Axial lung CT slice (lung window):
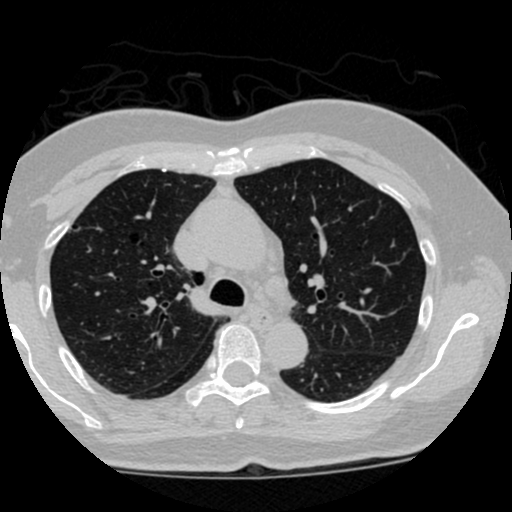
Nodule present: no